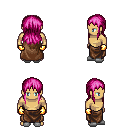
a pixel art fantasy rpg character, male body template, human, tanned skin, brown cape, robe skirt, pink unkempt hairstyle, gold gloves, white slippers, four views (front, back, left, right), 2x2 character sprite sheet, small pixel art, hard edges, no anti-aliasing